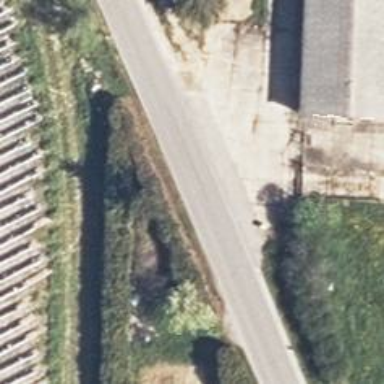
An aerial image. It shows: Asphalt road classified as tertiary.